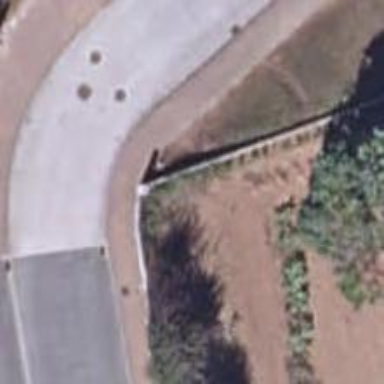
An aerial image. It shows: Fence.